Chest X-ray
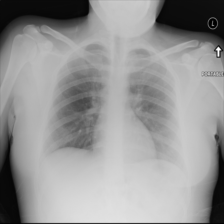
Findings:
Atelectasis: negative
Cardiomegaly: negative
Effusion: negative
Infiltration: negative
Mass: negative
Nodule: negative
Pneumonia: negative
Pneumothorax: negative
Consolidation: negative
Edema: negative
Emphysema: negative
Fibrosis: negative
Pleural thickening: negative
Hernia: negative